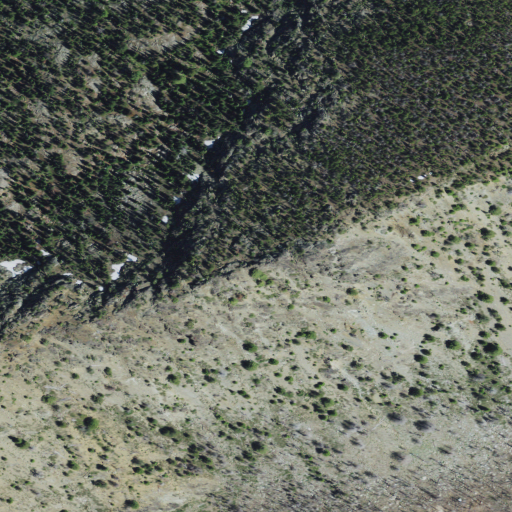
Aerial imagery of mountain in Oregon named Green Mountain containing evergreen forest, shrub, and grassland